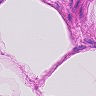
Metastatic tissue present: no